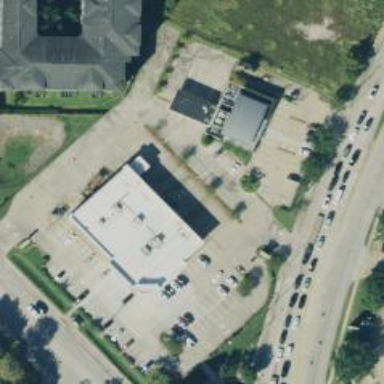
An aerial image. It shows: Pharmacy building providing healthcare services.